Question: I'm using 'page-break-inside : avoid ;' and some java script to prevent tables from breaking over two pages, it's working correctly but it's adding random spacing between tables. Is there anyway to prevent this from happening?
I'm only having this issue in chrome, anyone know how I can get rid of these spaces?

'''
table {
border-collapse: separate;
border-spacing: 2px;
border-color: gray;
page-break-inside : avoid ;
position:relative;
}
'''
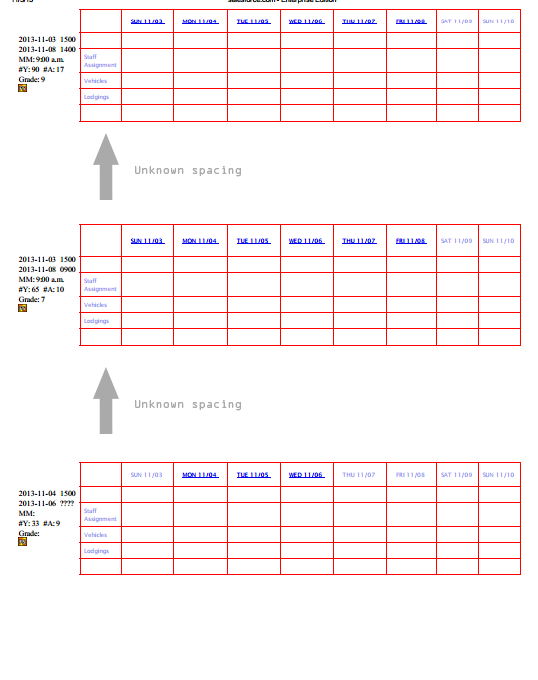
Answer: There seem to be various possible reasons 'page-break-inside' would work oddly in Google Chrome or Webkit browsers in general:
- <URL>
The easiest solution would be to add the 'page-break-inside: avoid;' to a surrounding 'div' element instead.
'''
<div class="no-page-break">
<table>
<tr>
<td>1</td>
<td>2</td>
</tr>
<tr>
<td>3</td>
<td>4</td>
</tr>
</table>
</div>
'''
'''
.no-page-break {
page-break-inside: avoid;
}
'''